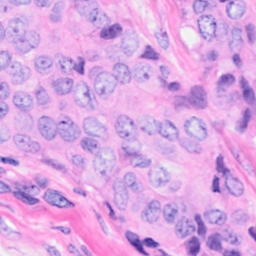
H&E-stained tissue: Breast